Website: apple
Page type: billing-address
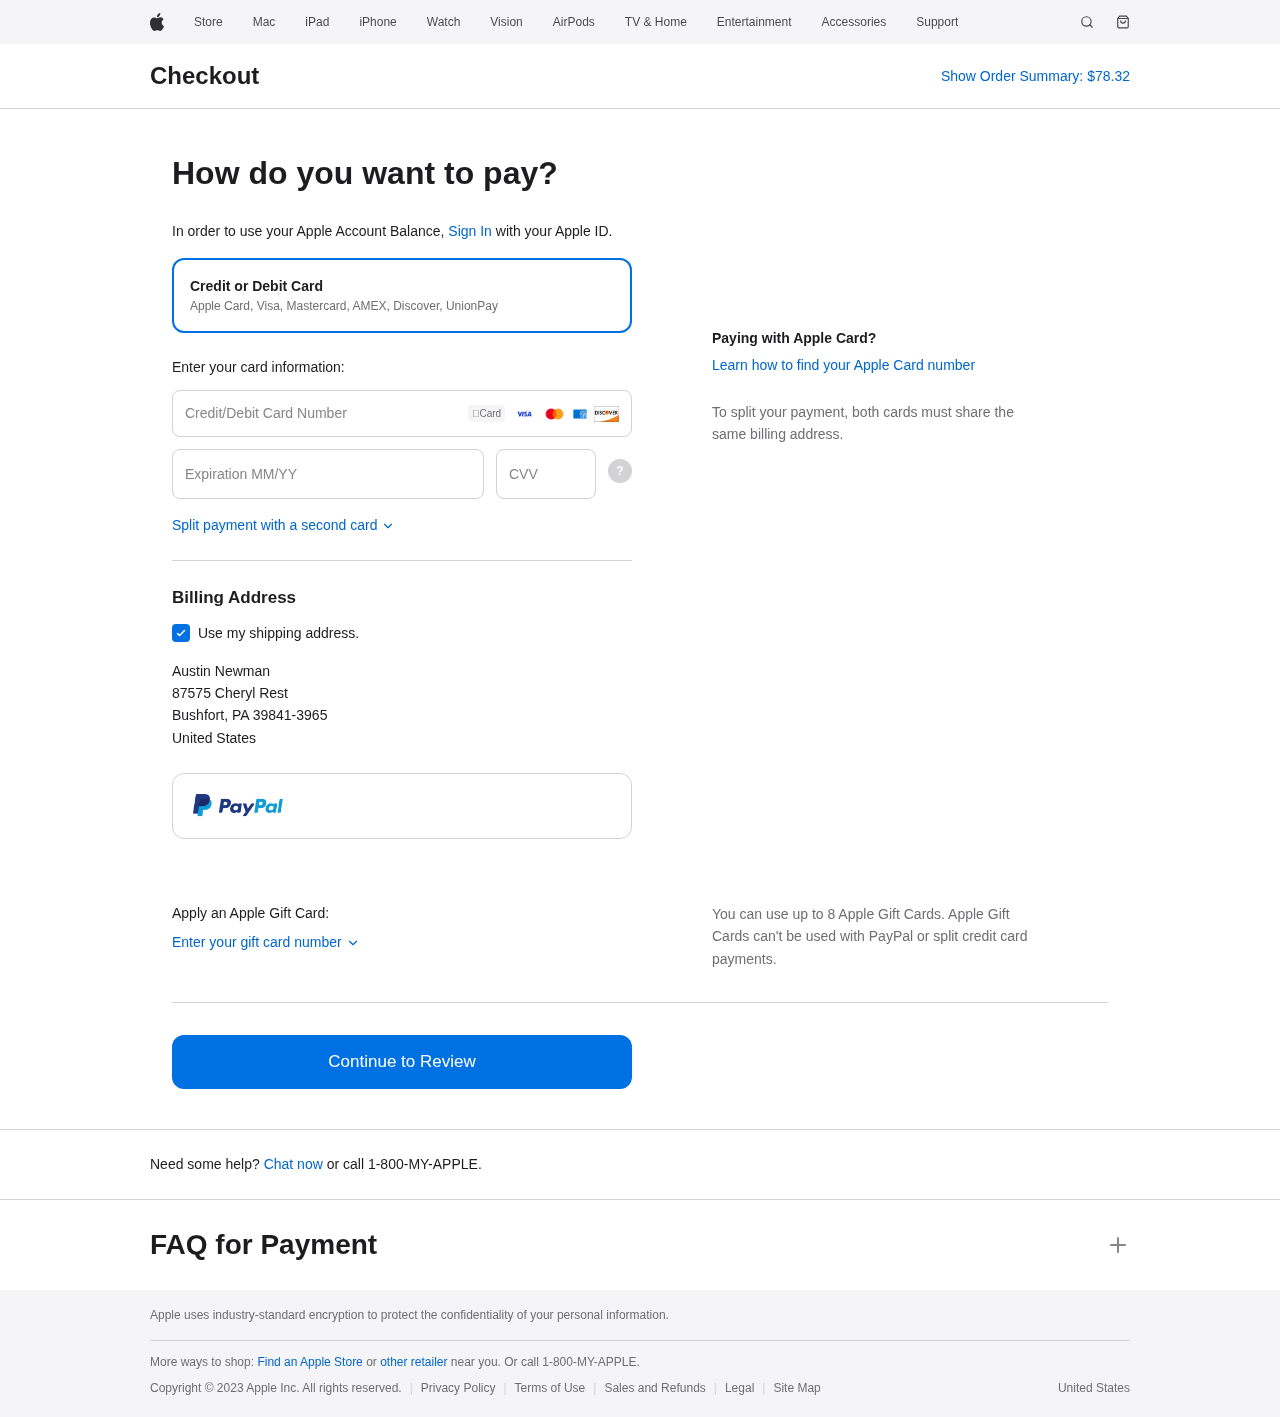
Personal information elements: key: PII_CARD_CVV
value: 501
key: PII_CARD_EXPIRY
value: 08/30
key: PII_CARD_NUMBER
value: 4184 4064 5010 2230
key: PII_CITY
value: Bushfort
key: PII_COUNTRY
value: United States
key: PII_FULLNAME
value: Austin Newman
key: PII_POSTCODE_FULL
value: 39841-3965
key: PII_STATE_ABBR
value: PA
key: PII_STREET
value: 87575 Cheryl Rest
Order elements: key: ORDER_TOTAL
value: $78.32